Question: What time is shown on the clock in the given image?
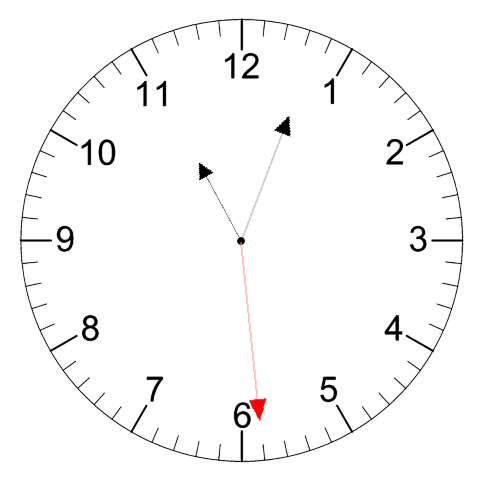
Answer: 11:03:29